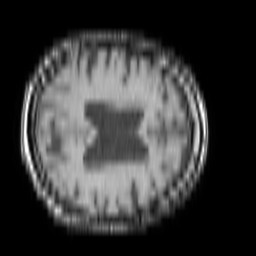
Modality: T1w
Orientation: axial
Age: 85
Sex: female
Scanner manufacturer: philips
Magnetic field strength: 1.5 T
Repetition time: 0.1839 s
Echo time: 0.001824 s